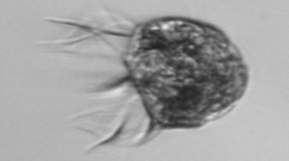
Label: Pelagostrobilidium